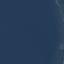
Land use / land cover: SeaLake